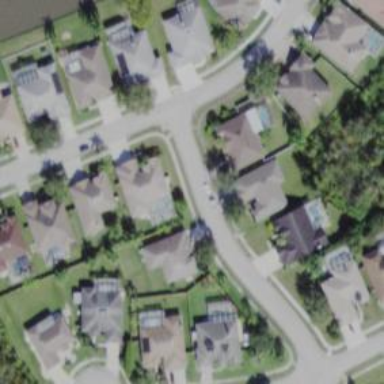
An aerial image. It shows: Residential road.